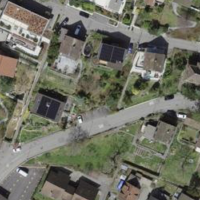
EUNIS habitat code: 54
Species observed at this site:
Acer campestre